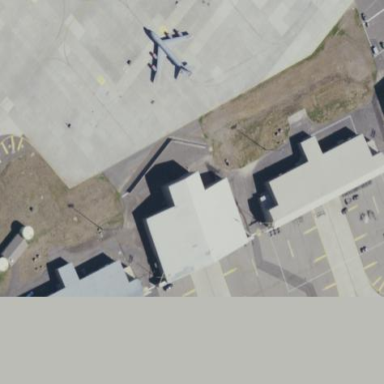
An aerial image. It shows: Hangar building at airport.